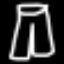
Label: pants